Field crop: maize
Growth stage: 1
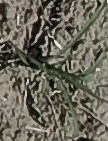
Species: sorghum